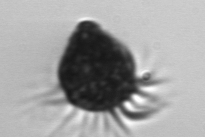
Label: Strombidium_morphotype2